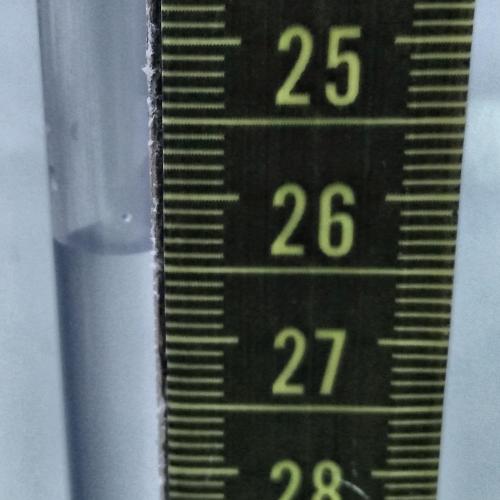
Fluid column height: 26.4 cm